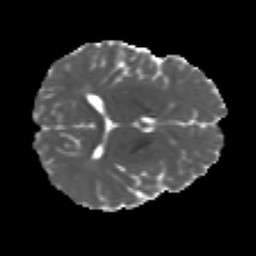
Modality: MD
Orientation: axial
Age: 19
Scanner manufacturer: siemens
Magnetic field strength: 3 T
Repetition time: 4.52 s
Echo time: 0.084 s